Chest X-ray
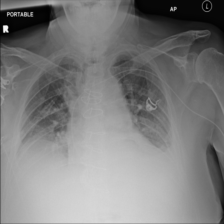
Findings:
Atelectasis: negative
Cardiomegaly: negative
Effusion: negative
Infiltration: negative
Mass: negative
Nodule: negative
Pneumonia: negative
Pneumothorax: negative
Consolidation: negative
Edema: negative
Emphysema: negative
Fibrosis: negative
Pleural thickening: negative
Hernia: negative